九年级 · 度量几何学
(本小题8.0分)

如图, 在 $\triangle A B C$ 中, $\angle A$ 为钝角, $A B=25, A C=39, \sin B=\frac{3}{5}$, 求 $\tan C$ 和 $B C$ 的长.

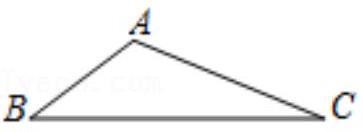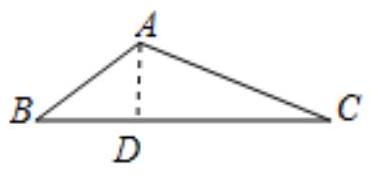
答案: 解：过点 $A$ 作 $A D \perp B C$ 于 $D$, 如图所示:

在Rt $\triangle A B D$ 中, $A B=25, \sin B=\frac{A D}{A B}=\frac{3}{5}$,

$\therefore \frac{A D}{25}=\frac{3}{5}$,
$\therefore A D=15$,

在Rt $\triangle A C D$ 中, $C D=\sqrt{A C^{2}-A D^{2}}=\sqrt{39^{2}-15^{2}}=36$,

$\therefore \tan C=\frac{A D}{C D}=\frac{15}{36}=\frac{5}{12}$,

在Rt $\triangle A B D$ 中, $B D=\sqrt{A B^{2}-A D^{2}}=\sqrt{25^{2}-15^{2}}=20$,

$\therefore B C=B D+C D=20+36=56$.

【解析】过点 $A$ 作 $A D \perp B C$ 于 $D$, 在 $R t \triangle A B D$ 中, 由 $\sin B=\frac{A D}{A B}=\frac{3}{5}$, 求出 $A D=15$, 在 $R t \triangle A C D$ 中,由勾股定理得出 $C D=\sqrt{A C^{2}-A D^{2}}=36$, 则 $\tan C=\frac{A D}{C D}=\frac{5}{12}$, 在 $R t \triangle A B D$ 中, 由勾股定理得出 $B D=\sqrt{A B^{2}-A D^{2}}=20$, 即可得出 $B C$ 的长.

本题考查了解直角三角形、勾股定理等知识; 作辅助线构建直角三角形是解题的关键.